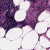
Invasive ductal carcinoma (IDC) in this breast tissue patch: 0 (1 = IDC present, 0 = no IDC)